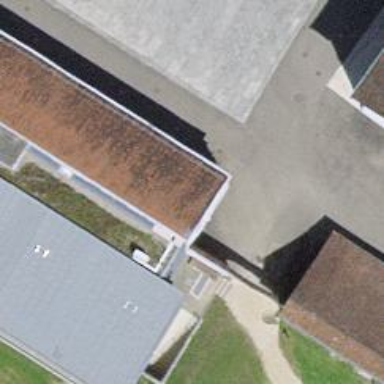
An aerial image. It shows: Police building.